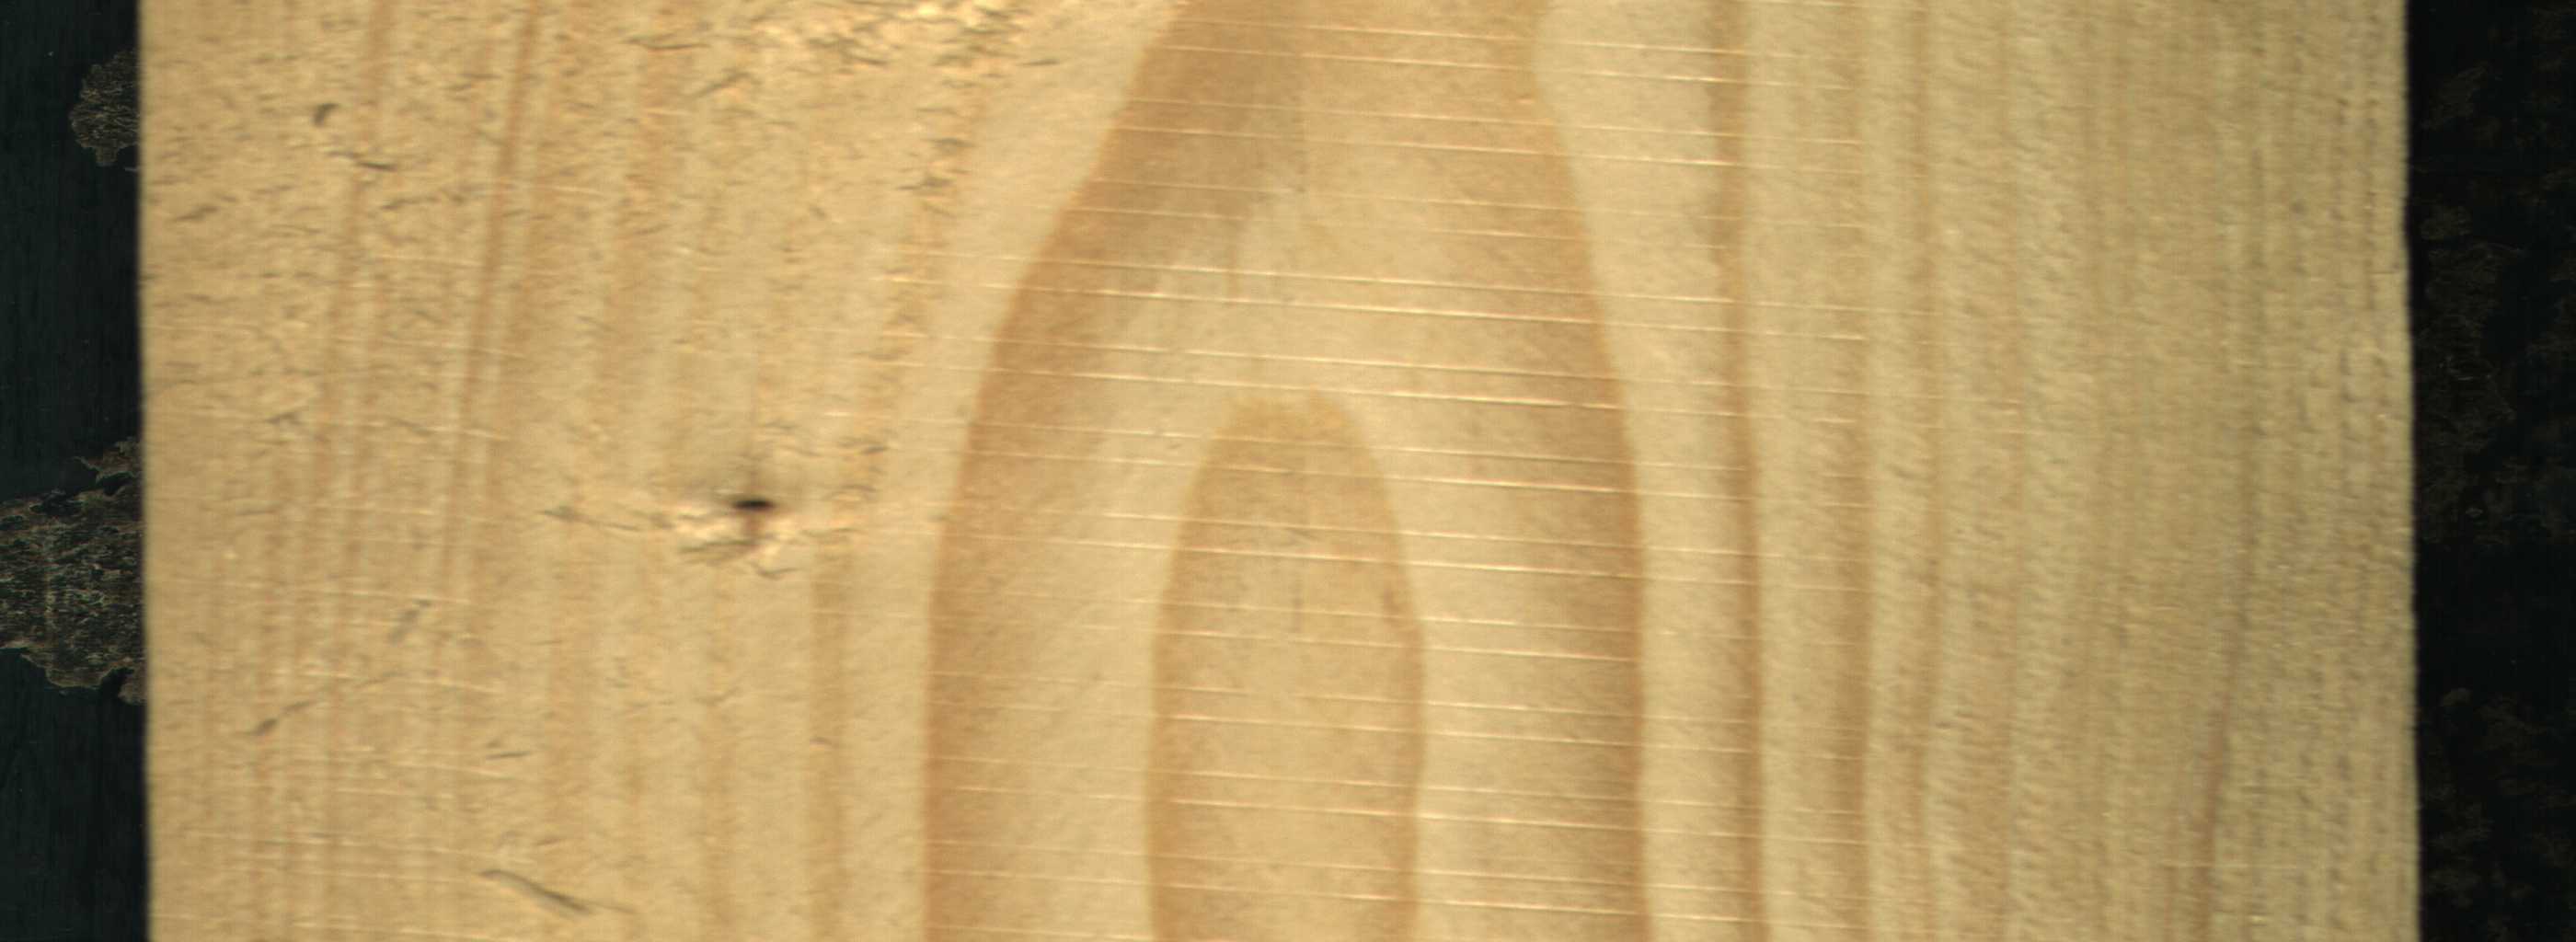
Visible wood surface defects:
Dead_Knot